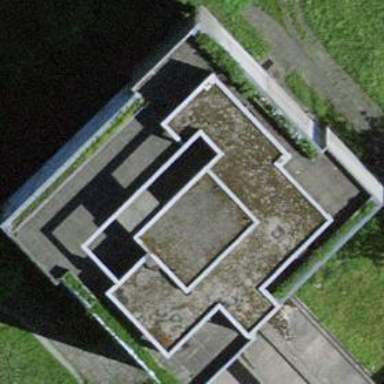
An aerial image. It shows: Hospital building.